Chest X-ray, AP view. Patient: 37 years old, sex M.
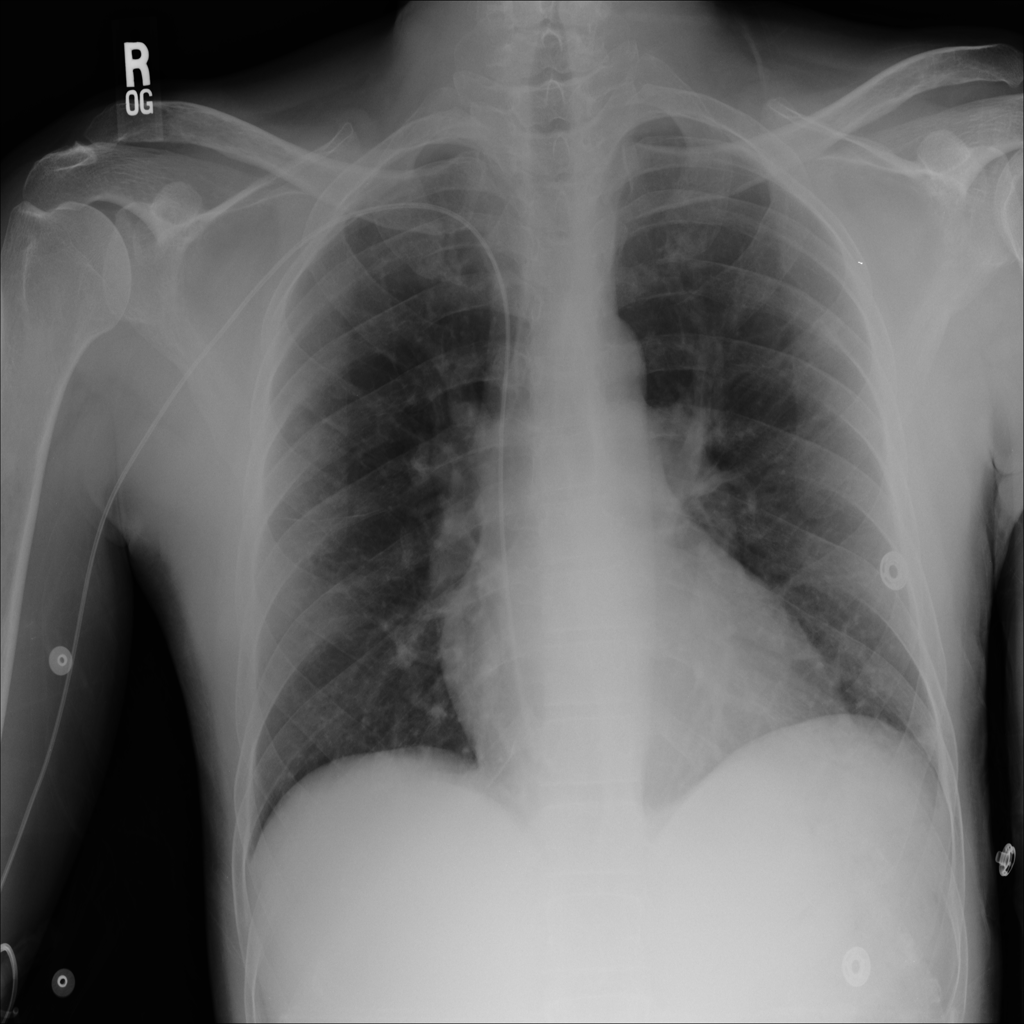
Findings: No Finding